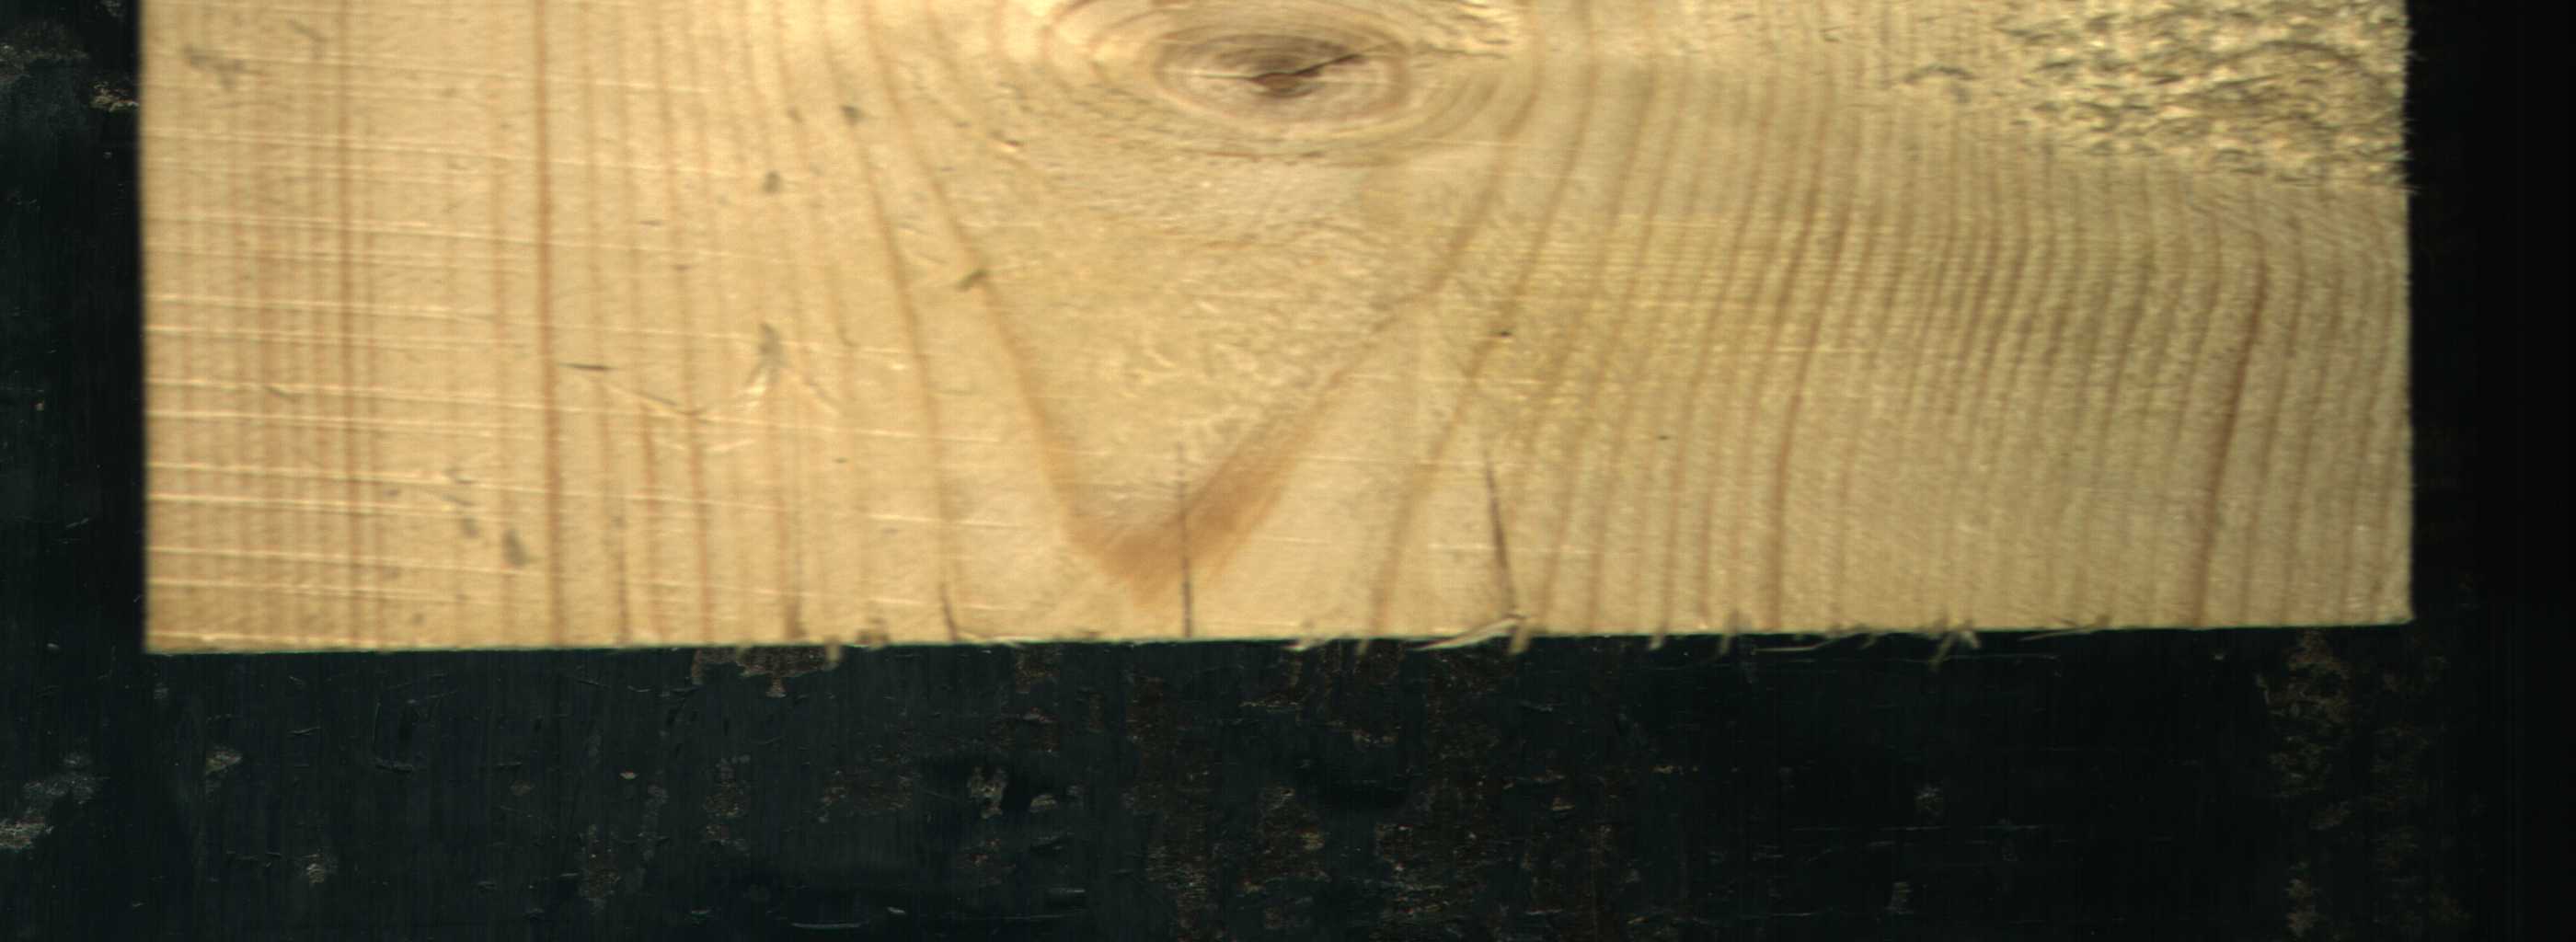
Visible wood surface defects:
resin
Crack
knot_with_crack